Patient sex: F
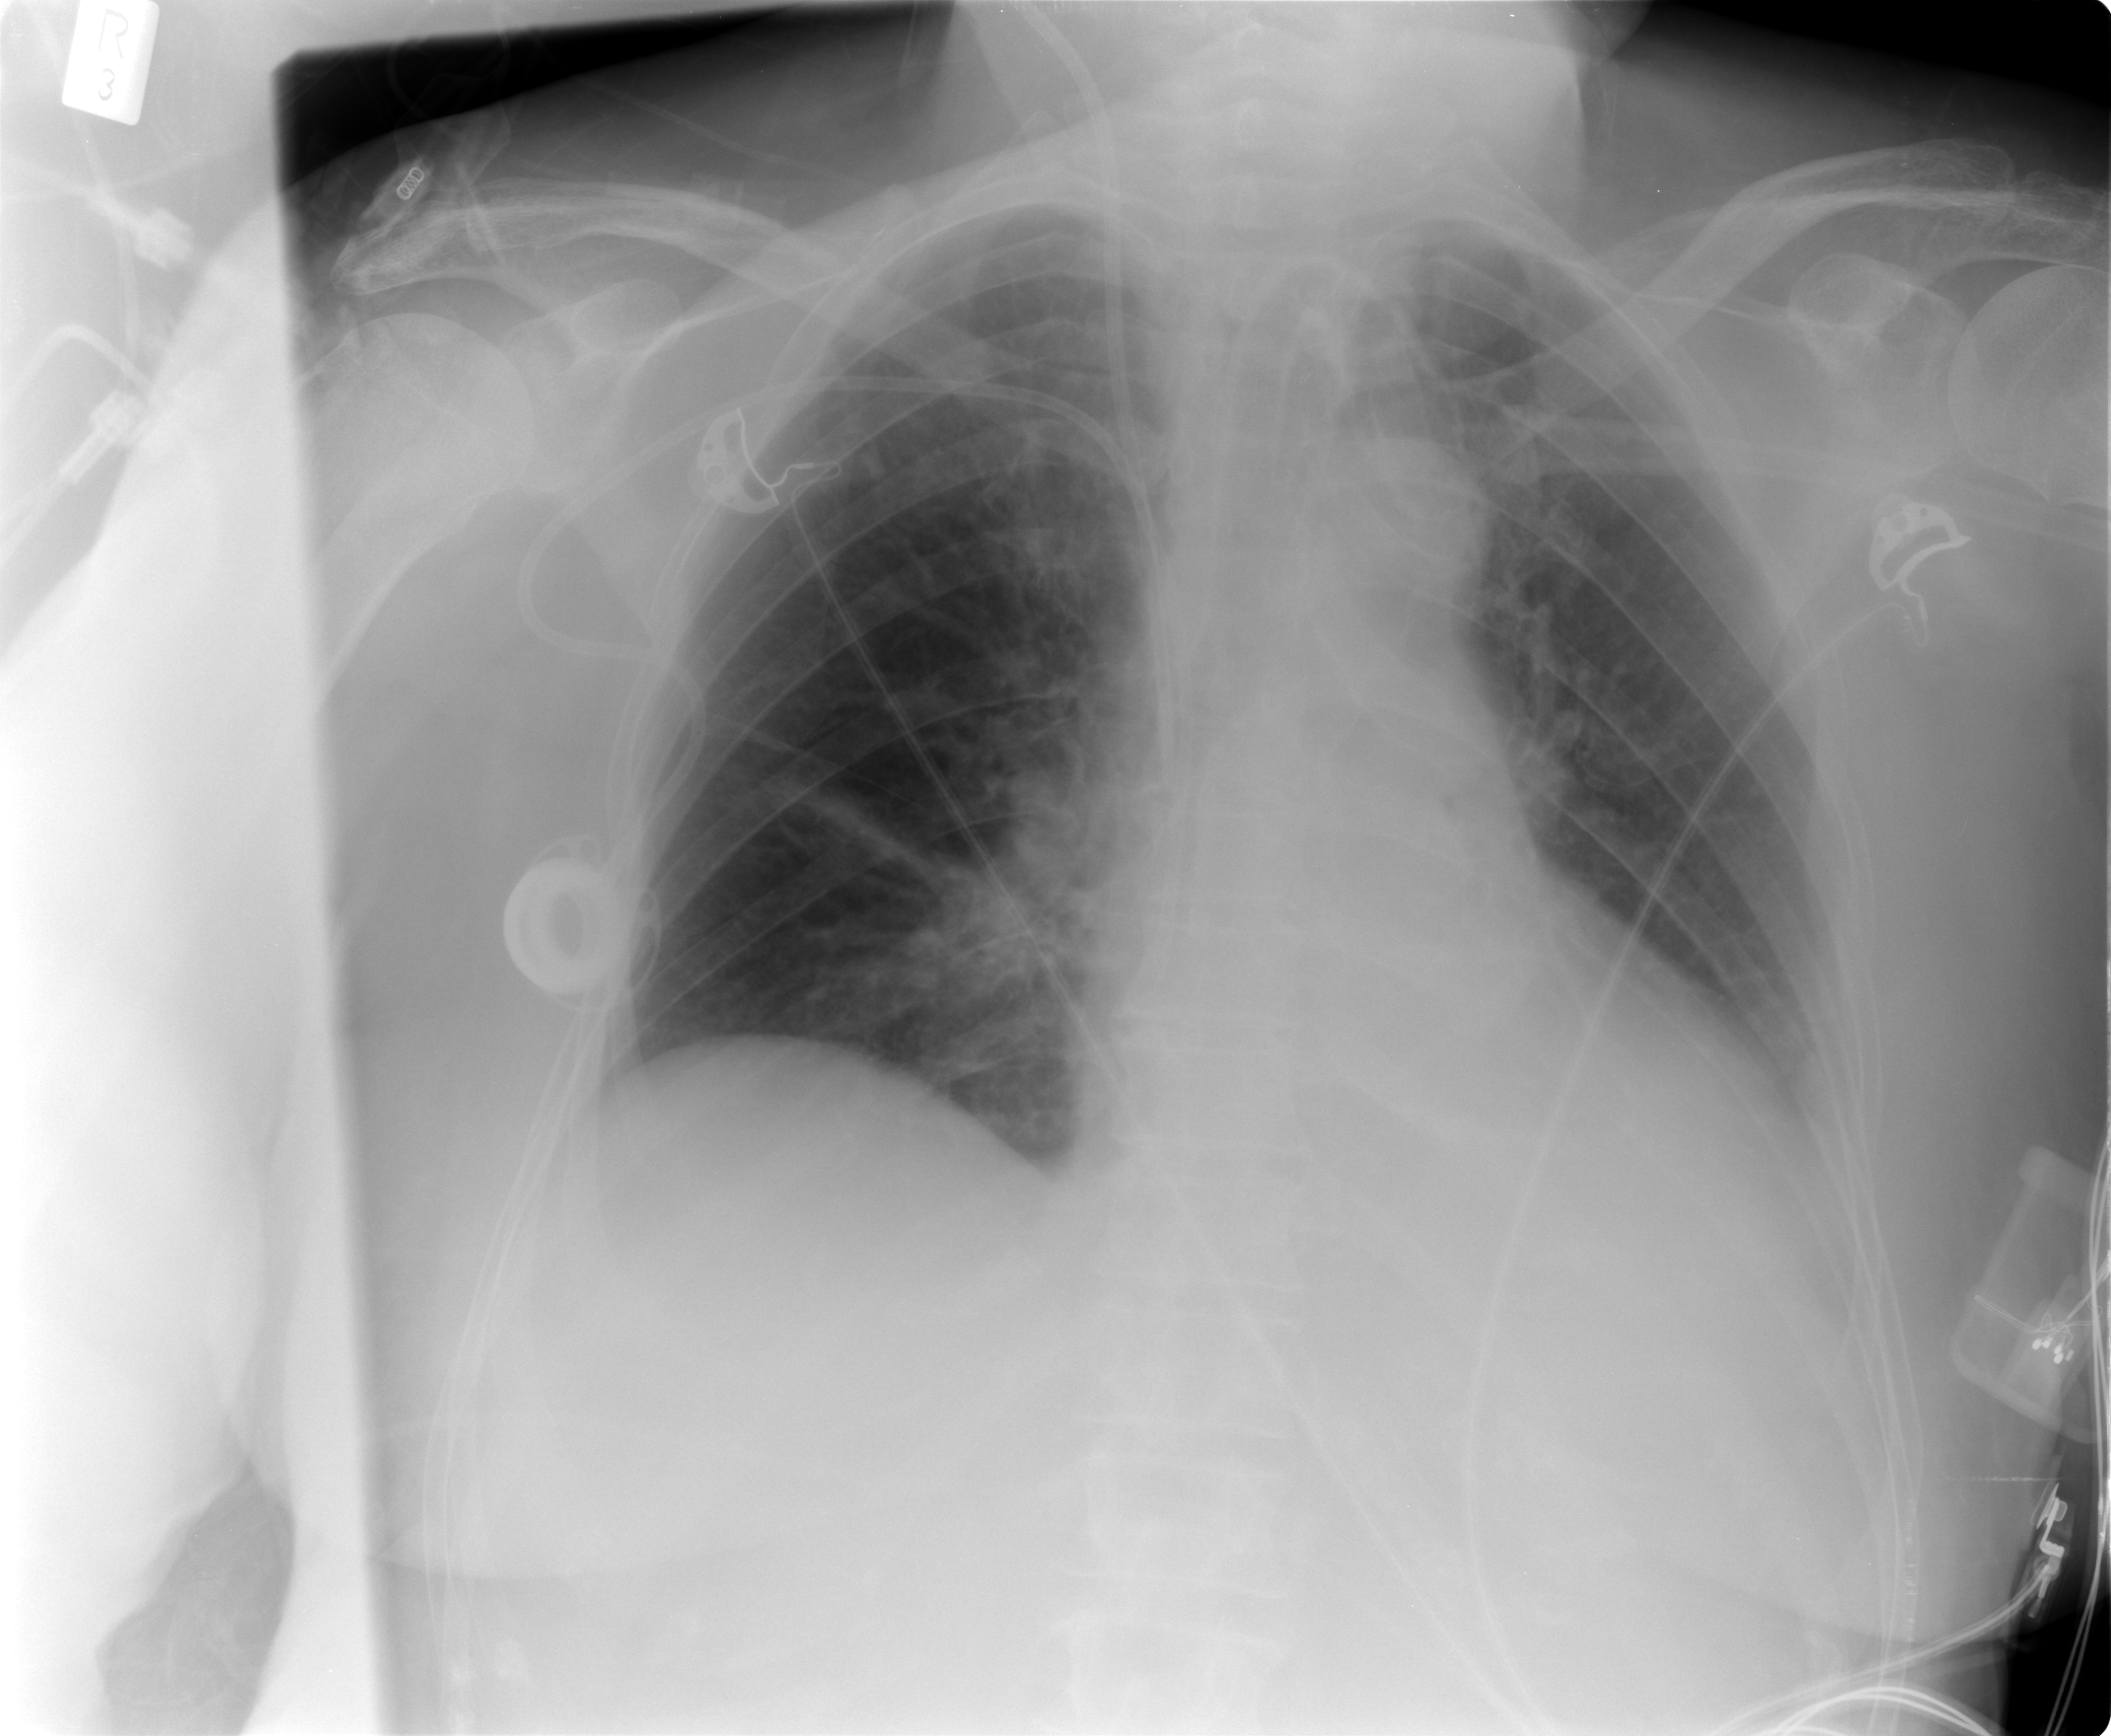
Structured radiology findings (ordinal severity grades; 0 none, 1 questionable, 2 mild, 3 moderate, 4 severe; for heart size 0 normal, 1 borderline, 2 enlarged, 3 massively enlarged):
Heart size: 2
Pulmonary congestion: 1
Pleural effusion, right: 0
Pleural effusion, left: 1
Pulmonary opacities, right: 2
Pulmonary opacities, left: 0
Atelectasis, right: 1
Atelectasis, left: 2